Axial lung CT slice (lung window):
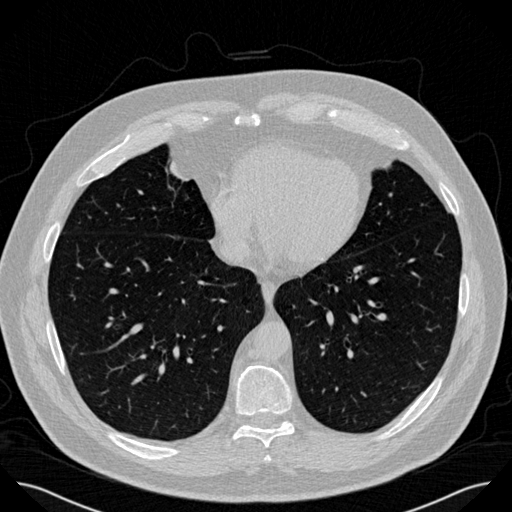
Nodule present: no